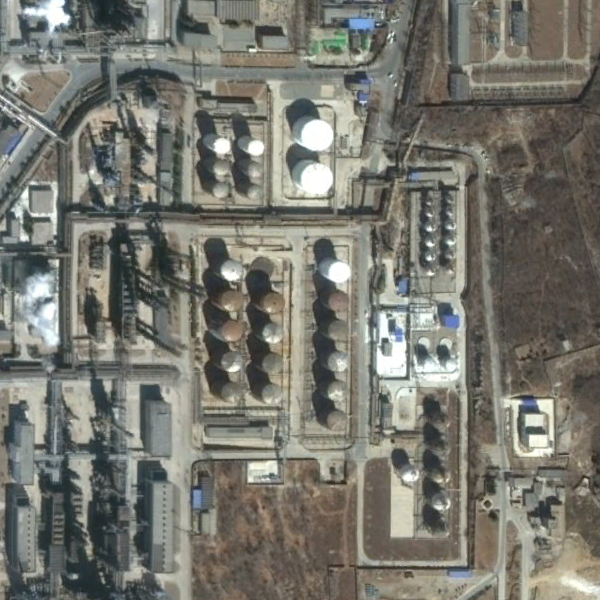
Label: StorageTanks